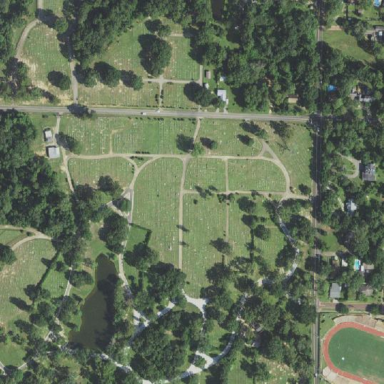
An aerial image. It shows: Cemetery with graves.